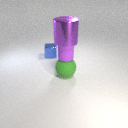
small blue metal cube behind large green rubber sphere